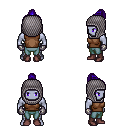
a pixel art fantasy rpg character, male body template, dark elf, purple skin, brown sleeveless shirt, teal pants, blue short topknot hairstyle, chain hood, metal gloves, maroon shoes, four views (front, back, left, right), 2x2 character sprite sheet, small pixel art, hard edges, no anti-aliasing